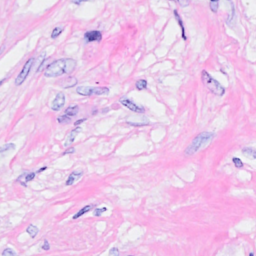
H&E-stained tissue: Breast